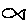
Label: fish